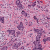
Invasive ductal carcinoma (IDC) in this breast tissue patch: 1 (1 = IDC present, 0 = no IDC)